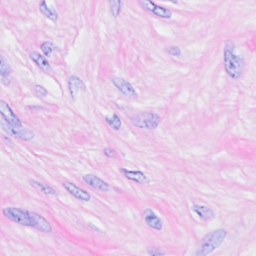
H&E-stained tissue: Breast